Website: home-depot
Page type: account-dashboard
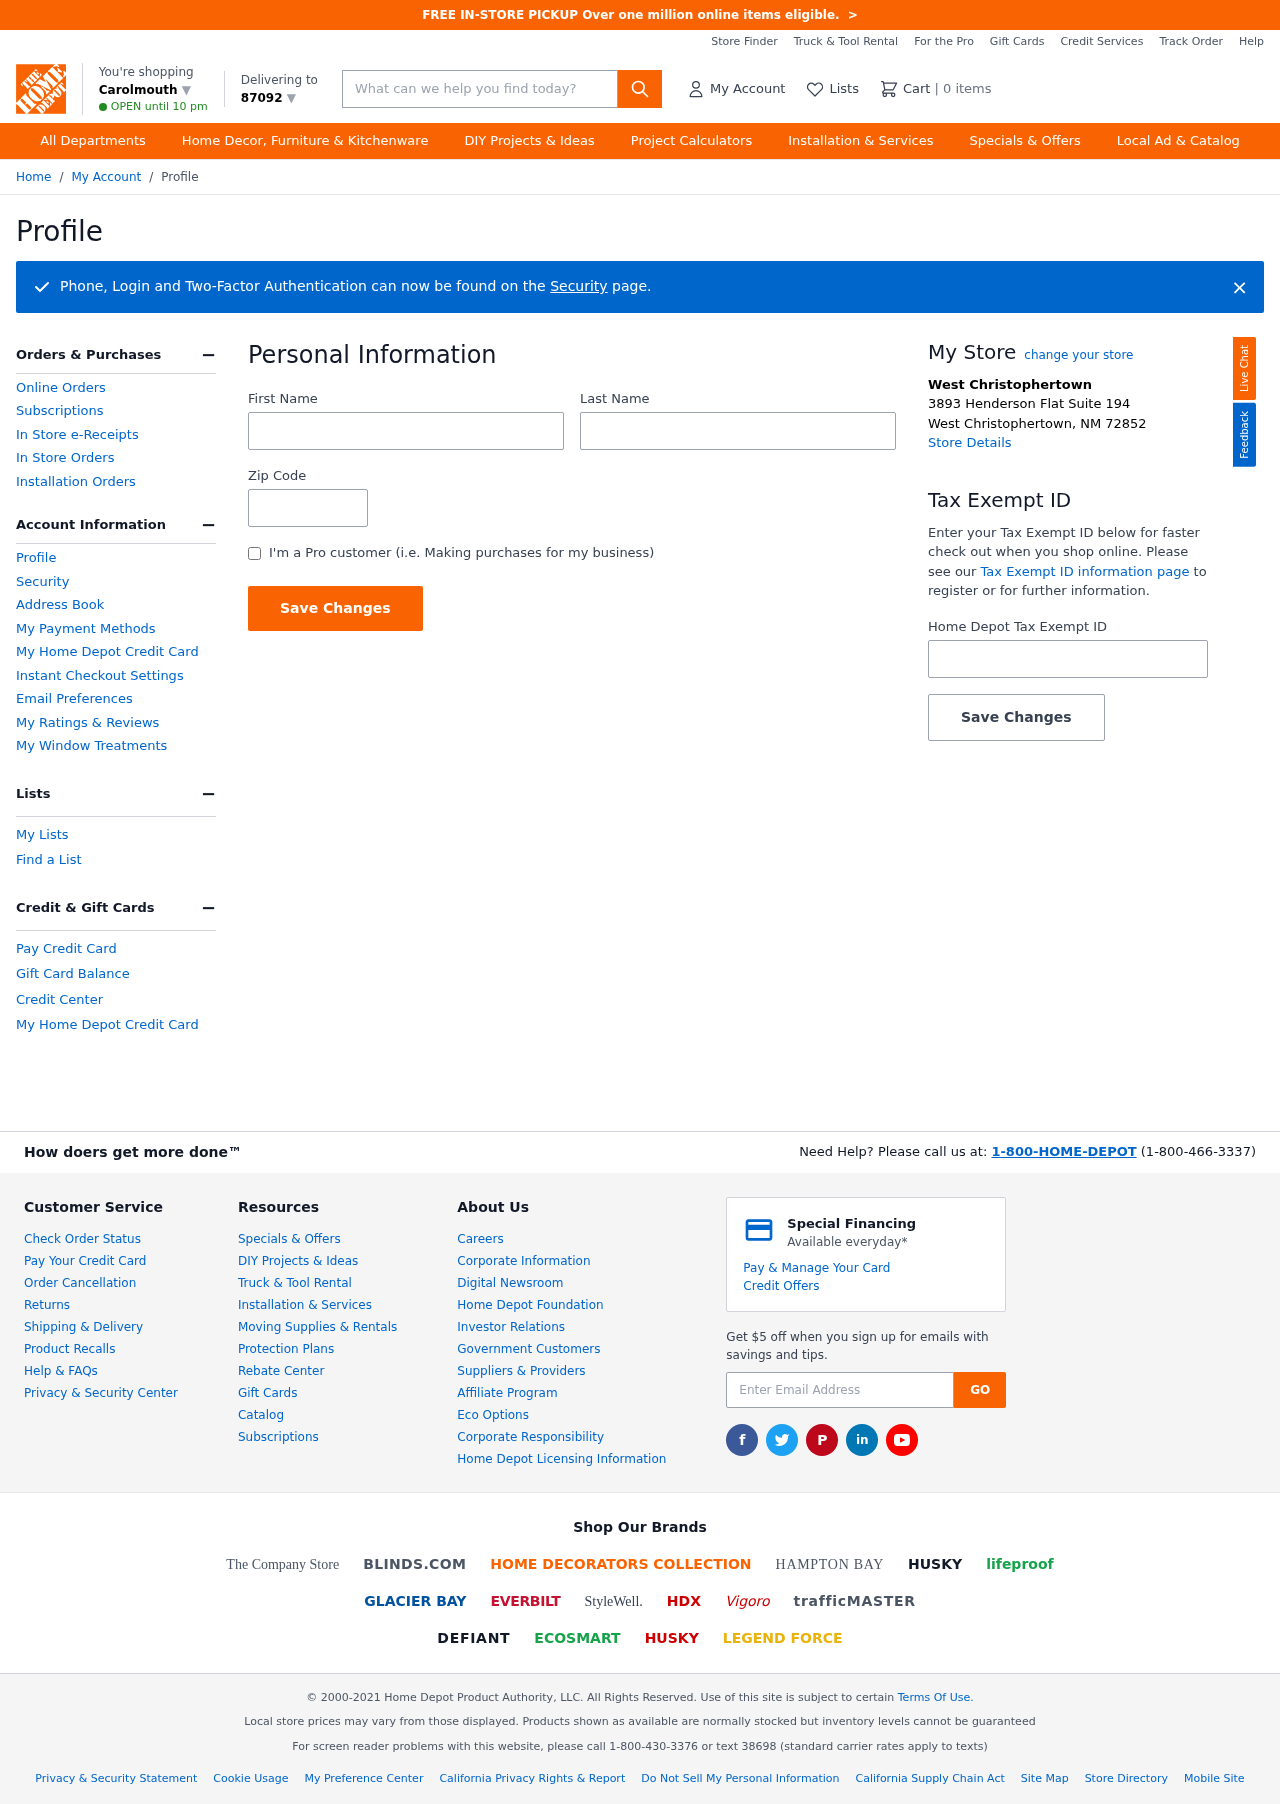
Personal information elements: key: PII_CITY
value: Carolmouth ▼
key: PII_FIRSTNAME
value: Cheryl
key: PII_LASTNAME
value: Lopez
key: PII_LOCATION1_CITY
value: West Christophertown
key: PII_LOCATION1_CITY_STATE_ZIP
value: West Christophertown, NM 72852
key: PII_LOCATION1_STREET
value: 3893 Henderson Flat Suite 194
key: PII_POSTCODE
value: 87092 ▼
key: PII_POSTCODE
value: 87092
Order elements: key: ORDER_NUM_ITEMS
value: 0
Search elements: key: HEADER_SEARCH
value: What can we help you find today?